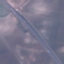
Land use / land cover: Highway